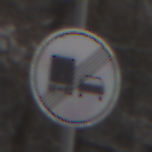
Verkehrszeichen: EndeUeberholverbotKraftfahrzeuge
Umgebung: Outdoor, Nature
Tageszeit: MorningAfternoon
Wetter: PartlyCloudy
Licht: Natural
Jahreszeit: Winter
Kontrast: HighContrast